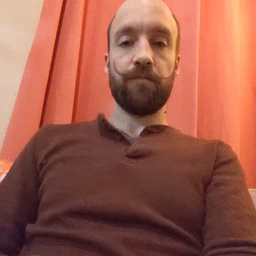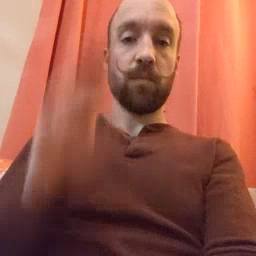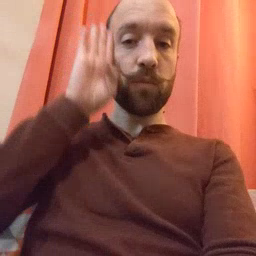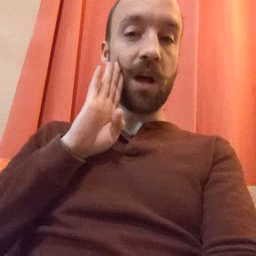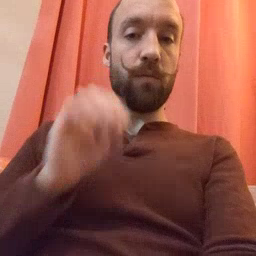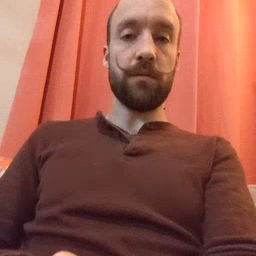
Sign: brown